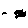
Label: bird